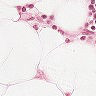
Metastatic tissue present: no